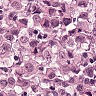
Metastatic tissue present: yes